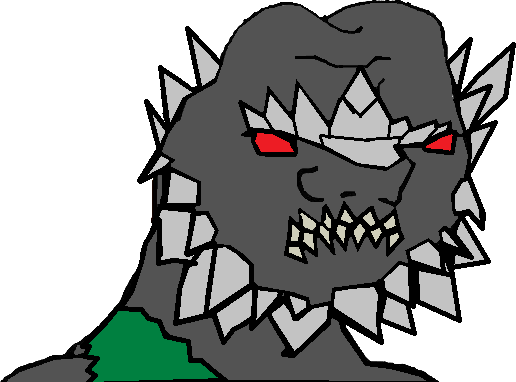
Label: 5_Grug